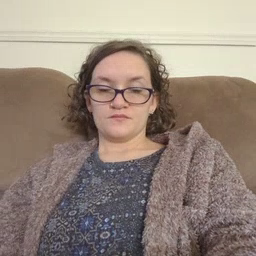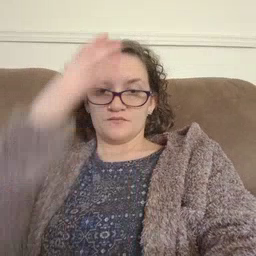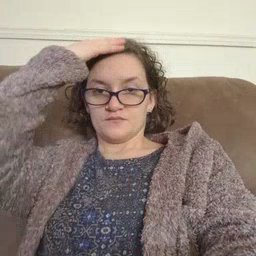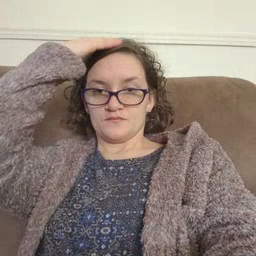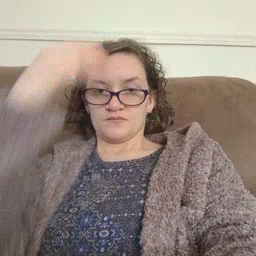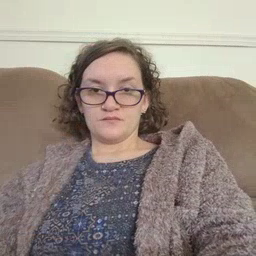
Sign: hat